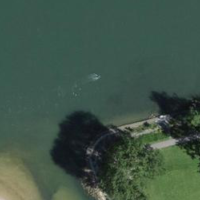
EUNIS habitat code: 15
Species observed at this site:
Anthus spinoletta
Aythya fuligula
Mergus merganser